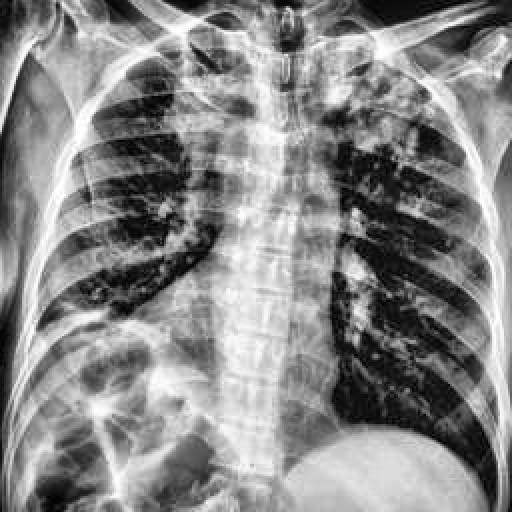
Finding: TUBERCULOSIS